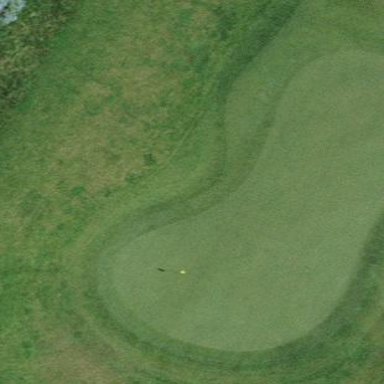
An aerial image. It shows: Golf green with lush grass surface.